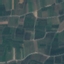
Land use / land cover: PermanentCrop